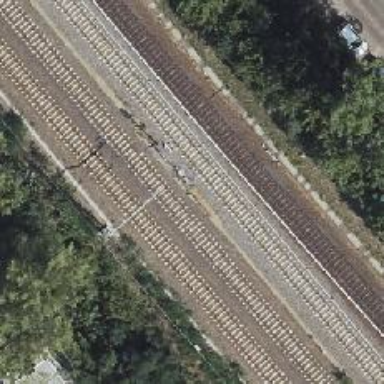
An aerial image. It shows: Electrified light rail railway.